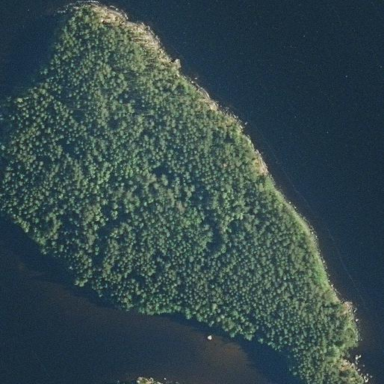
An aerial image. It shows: Islet of woodland in nature reserve.